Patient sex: M
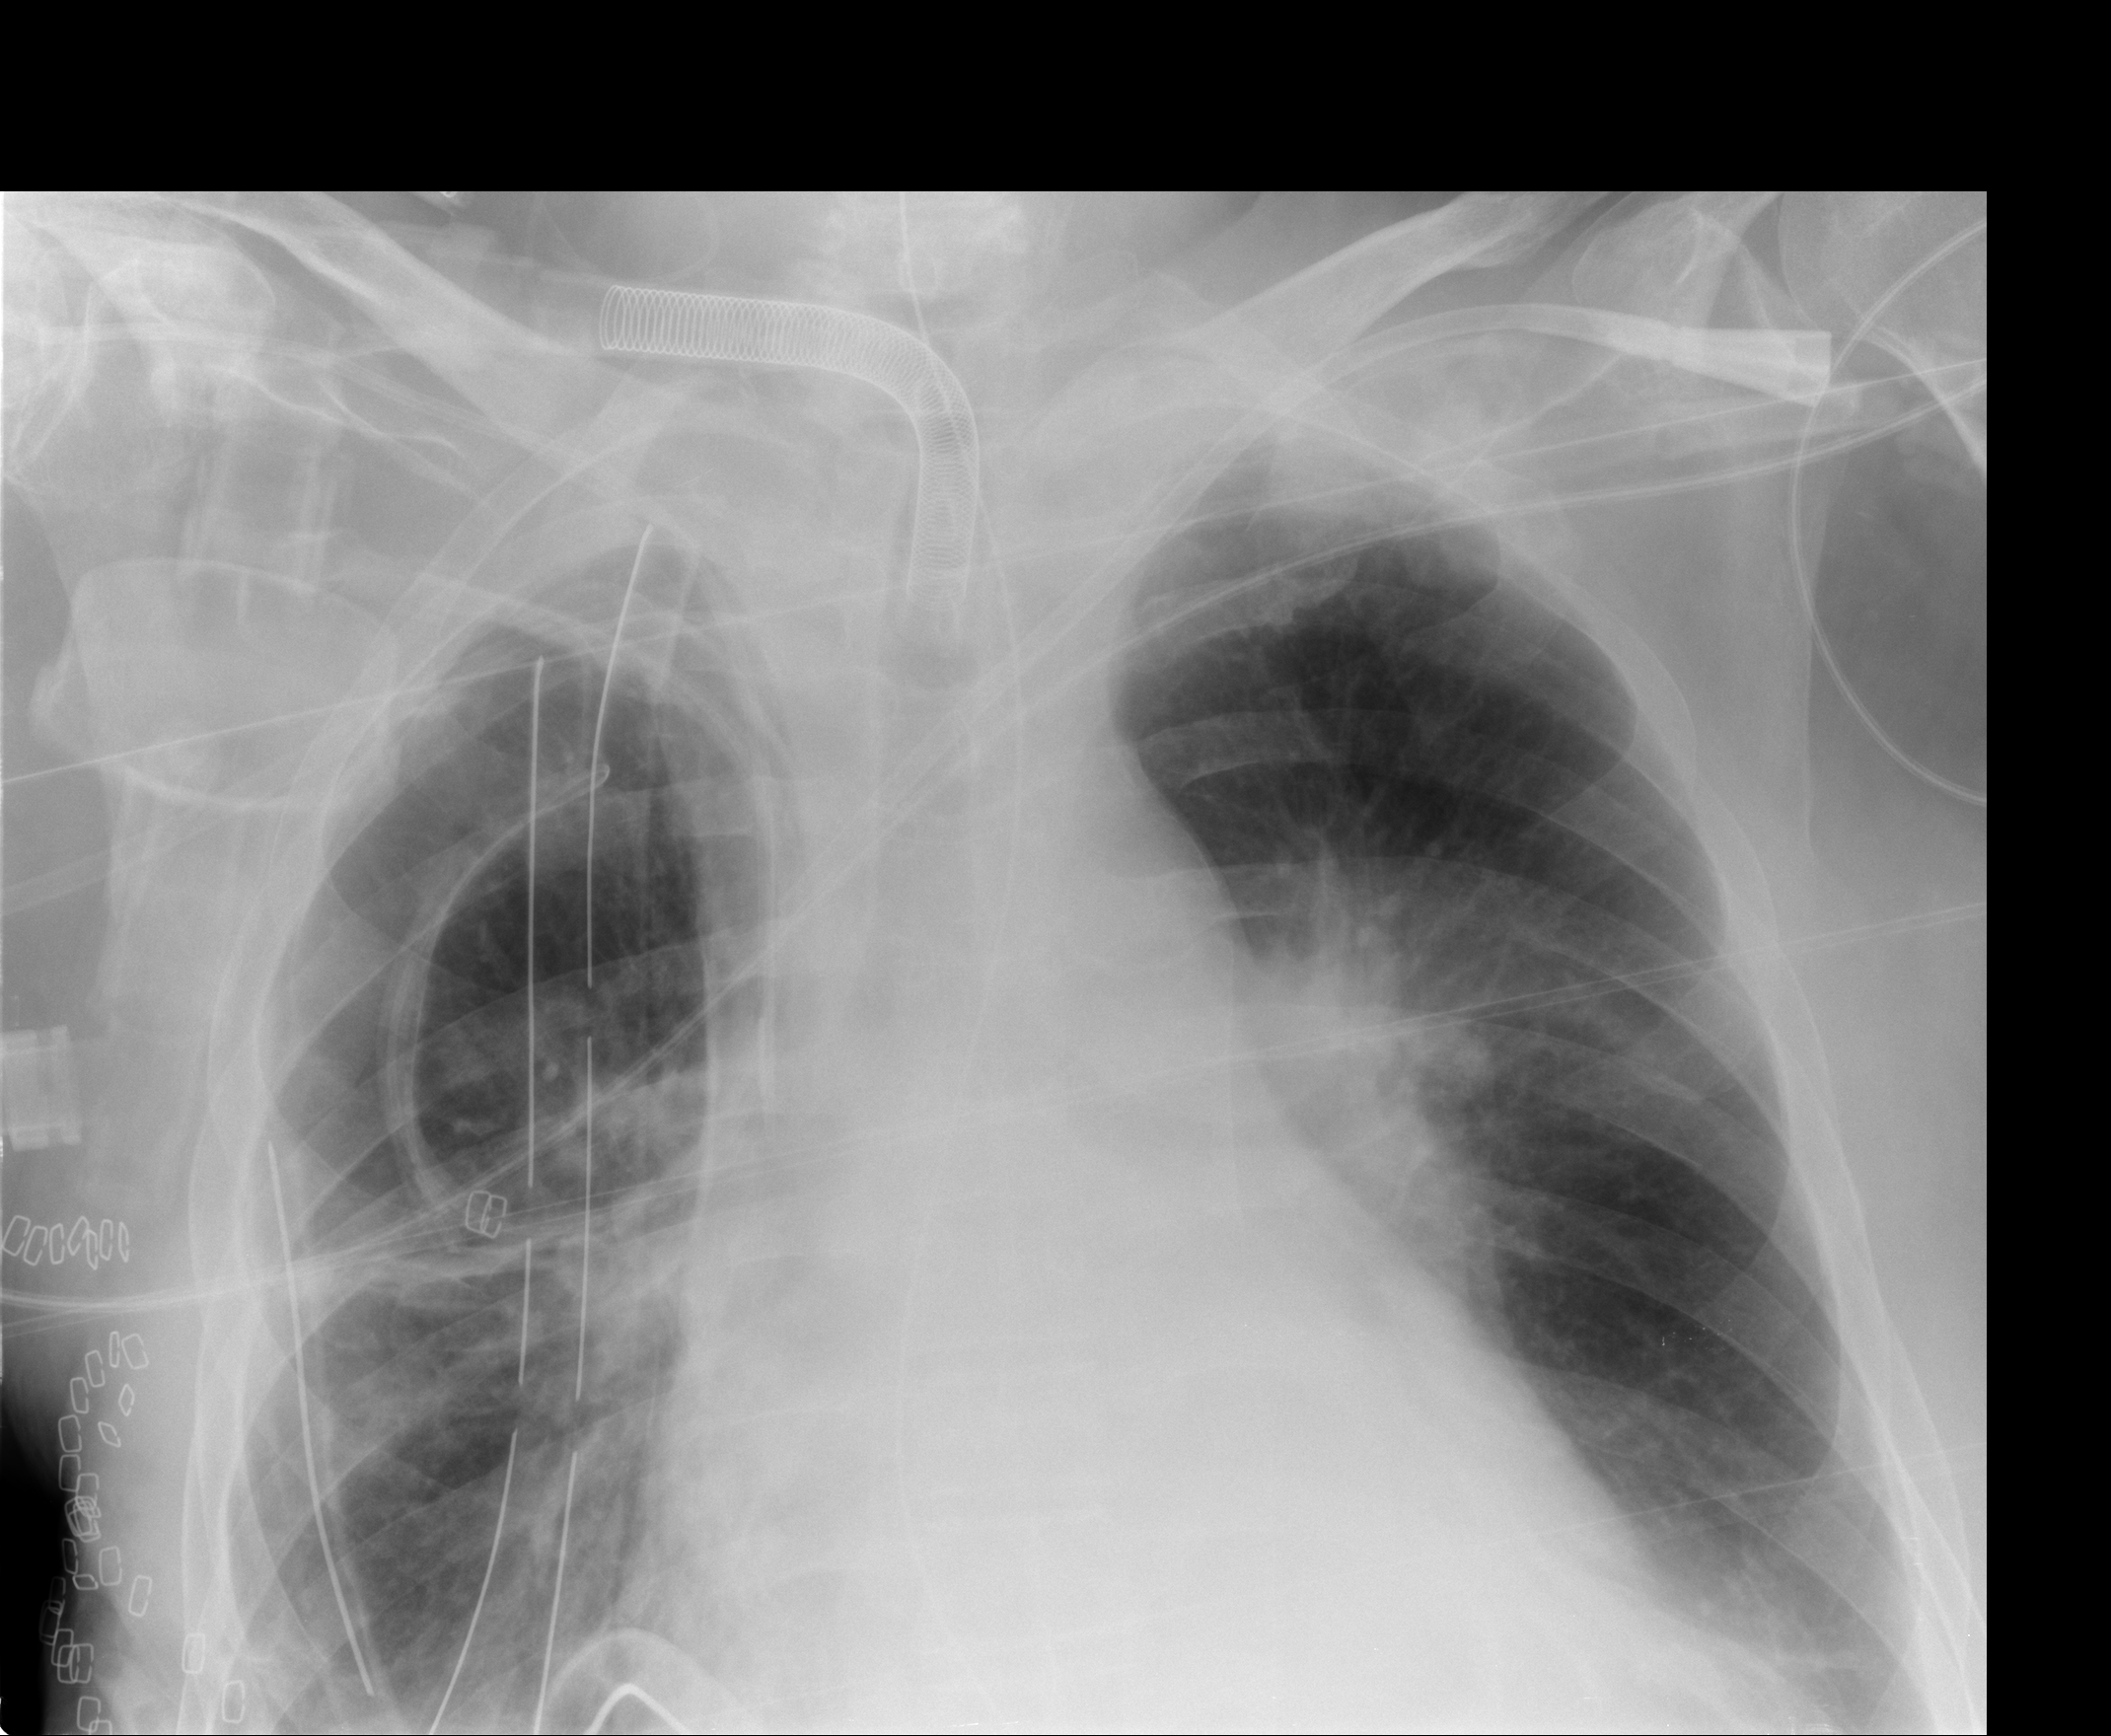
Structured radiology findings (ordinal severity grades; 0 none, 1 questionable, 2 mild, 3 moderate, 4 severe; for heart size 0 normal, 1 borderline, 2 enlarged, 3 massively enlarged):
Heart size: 2
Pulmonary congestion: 2
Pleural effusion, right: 0
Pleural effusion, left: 0
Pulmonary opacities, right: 1
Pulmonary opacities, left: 1
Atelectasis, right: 2
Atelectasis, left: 2